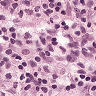
Metastatic tissue present: no